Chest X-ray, AP view. Patient: 65 years old, sex M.
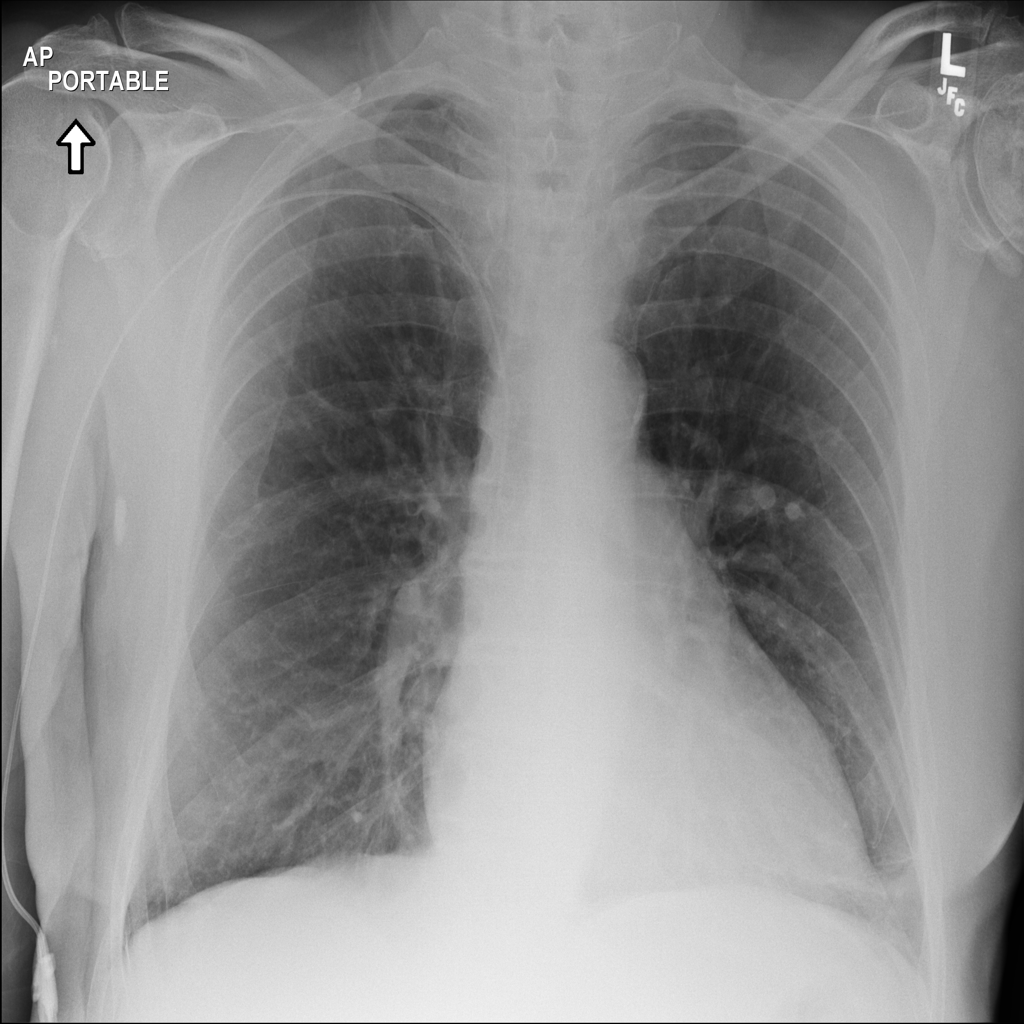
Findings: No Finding